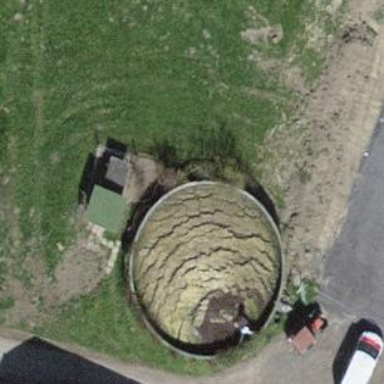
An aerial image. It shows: Silo.